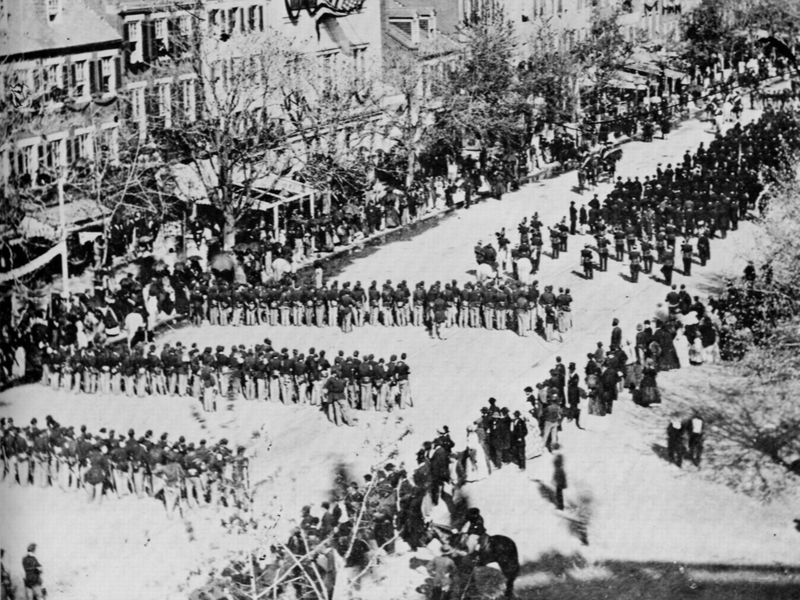
Titel: Lincoln's Begräbniszug
Künstler: Mathew B. Brady
Schlagwörter: baum, mann, schatten, weiß, bäume, frauen, menschen, stadt, äste, fenster, frankreich, frau, grau, licht, männer, schmuck, schwarz, strasse, gebäude, haus, weg, fest, leute, masse, menge, feier, bild, ast, häuser, morgen, zweige, sonne, instrumente, musik, orchester, publikum, karren, pferd, pferde, reiter, balkon, fahnen, fassade, fassaden, zuschauer, fahne, flagge, allee, kahl, linien, winter, amerika, geschäfte, kleinstadt, läden, rand, banner, krieg, soldaten, gruppen, unscharf, foto, fotografie, photographie, straßen, linie, gehweg, militär, schwarzweiß, uniform, uniformen, demo, demonstration, soldat, auflauf, reihe, schlange, menschenmenge, armee, marsch, schaulustige, girlanden, photo, reihen, kapelle, etagen, geschosse, usa, parade, salutieren, fotographie, stockwerke, spalier, marschieren, aufnahme, banderole, markise, häuserzeile, mietshäuser, formation, häuserfront, großstadt, markisen, unschärfe, weltkrieg, tuba, schützen, aufstellung, aufmarsch, schwazr, republikaner, photograohie, reih und glied, kursche, marschkapelle, strassenkaffee, blaßkapelle, zuschaue, 20. jahrhundert, miltär, amerikanischer bürgerkrieg, schützenzug, cafes, gebäude straße, defile, bundeswehr